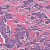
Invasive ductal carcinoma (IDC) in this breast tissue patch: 1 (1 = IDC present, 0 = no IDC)